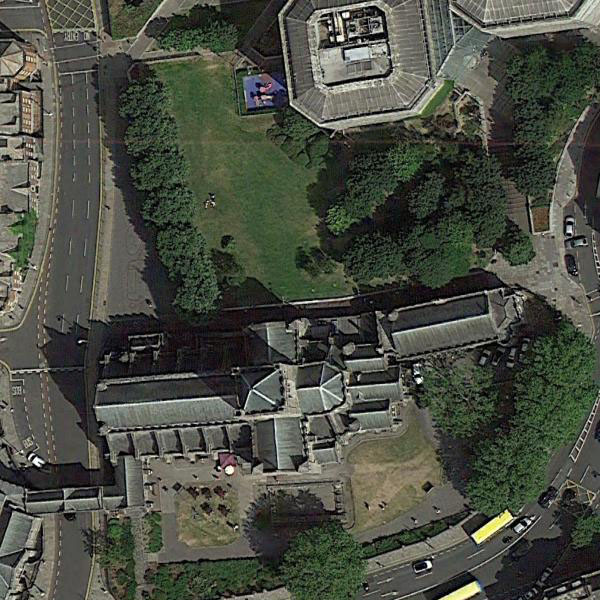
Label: Church